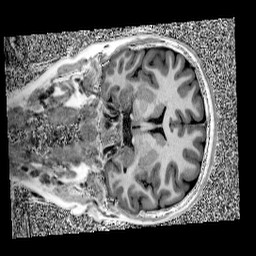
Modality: UNIT1
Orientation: coronal
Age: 11
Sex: male
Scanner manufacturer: siemens
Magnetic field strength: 3 T
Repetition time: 4 s
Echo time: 0.00303 s